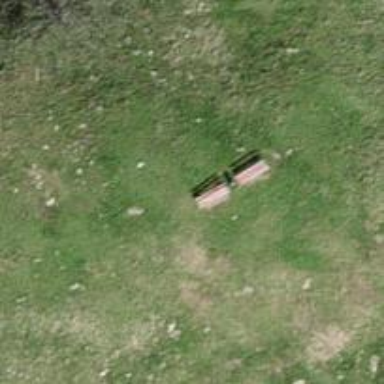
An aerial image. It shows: Bench for seating.